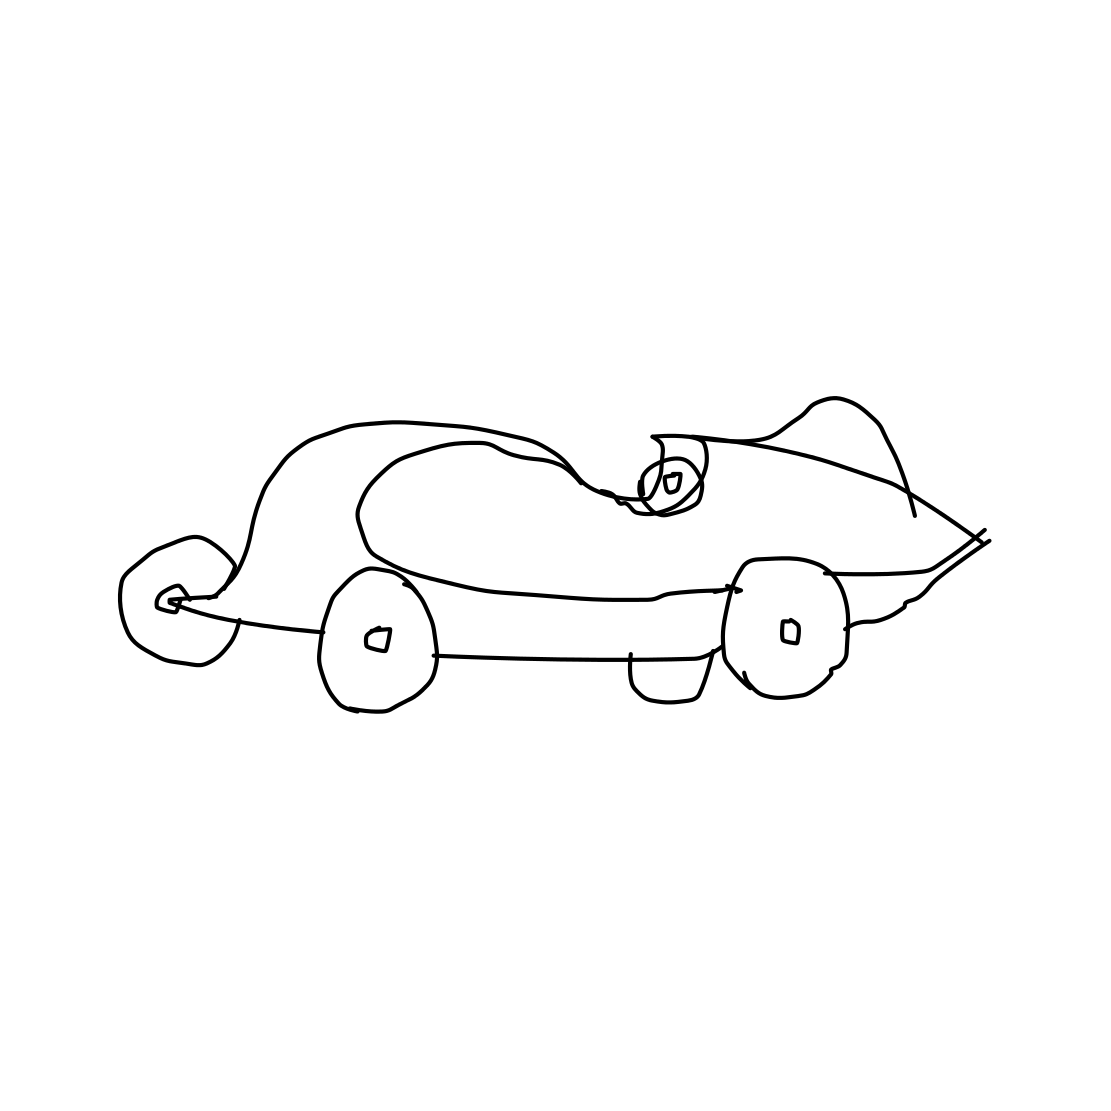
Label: race car